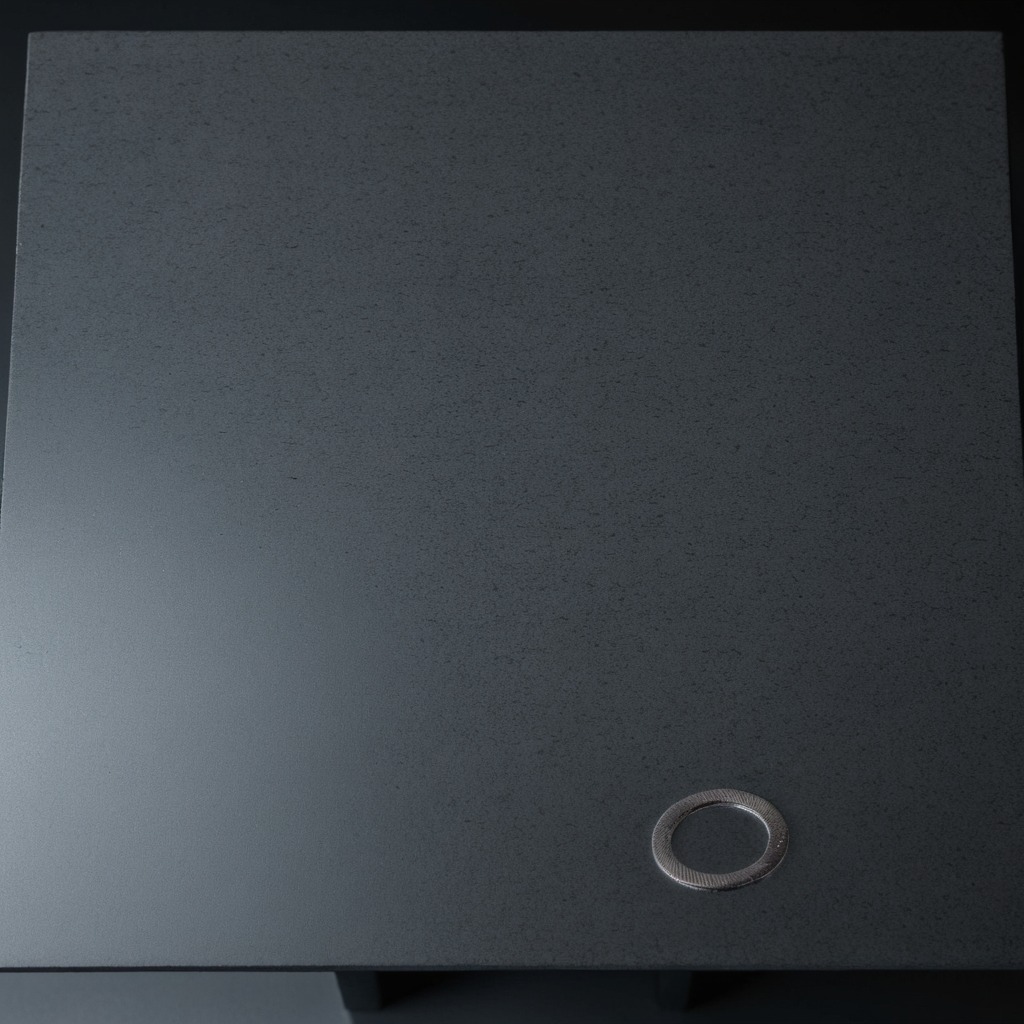
A flat metal washer is lying on a clean granite table inside a workshop at night.